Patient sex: F
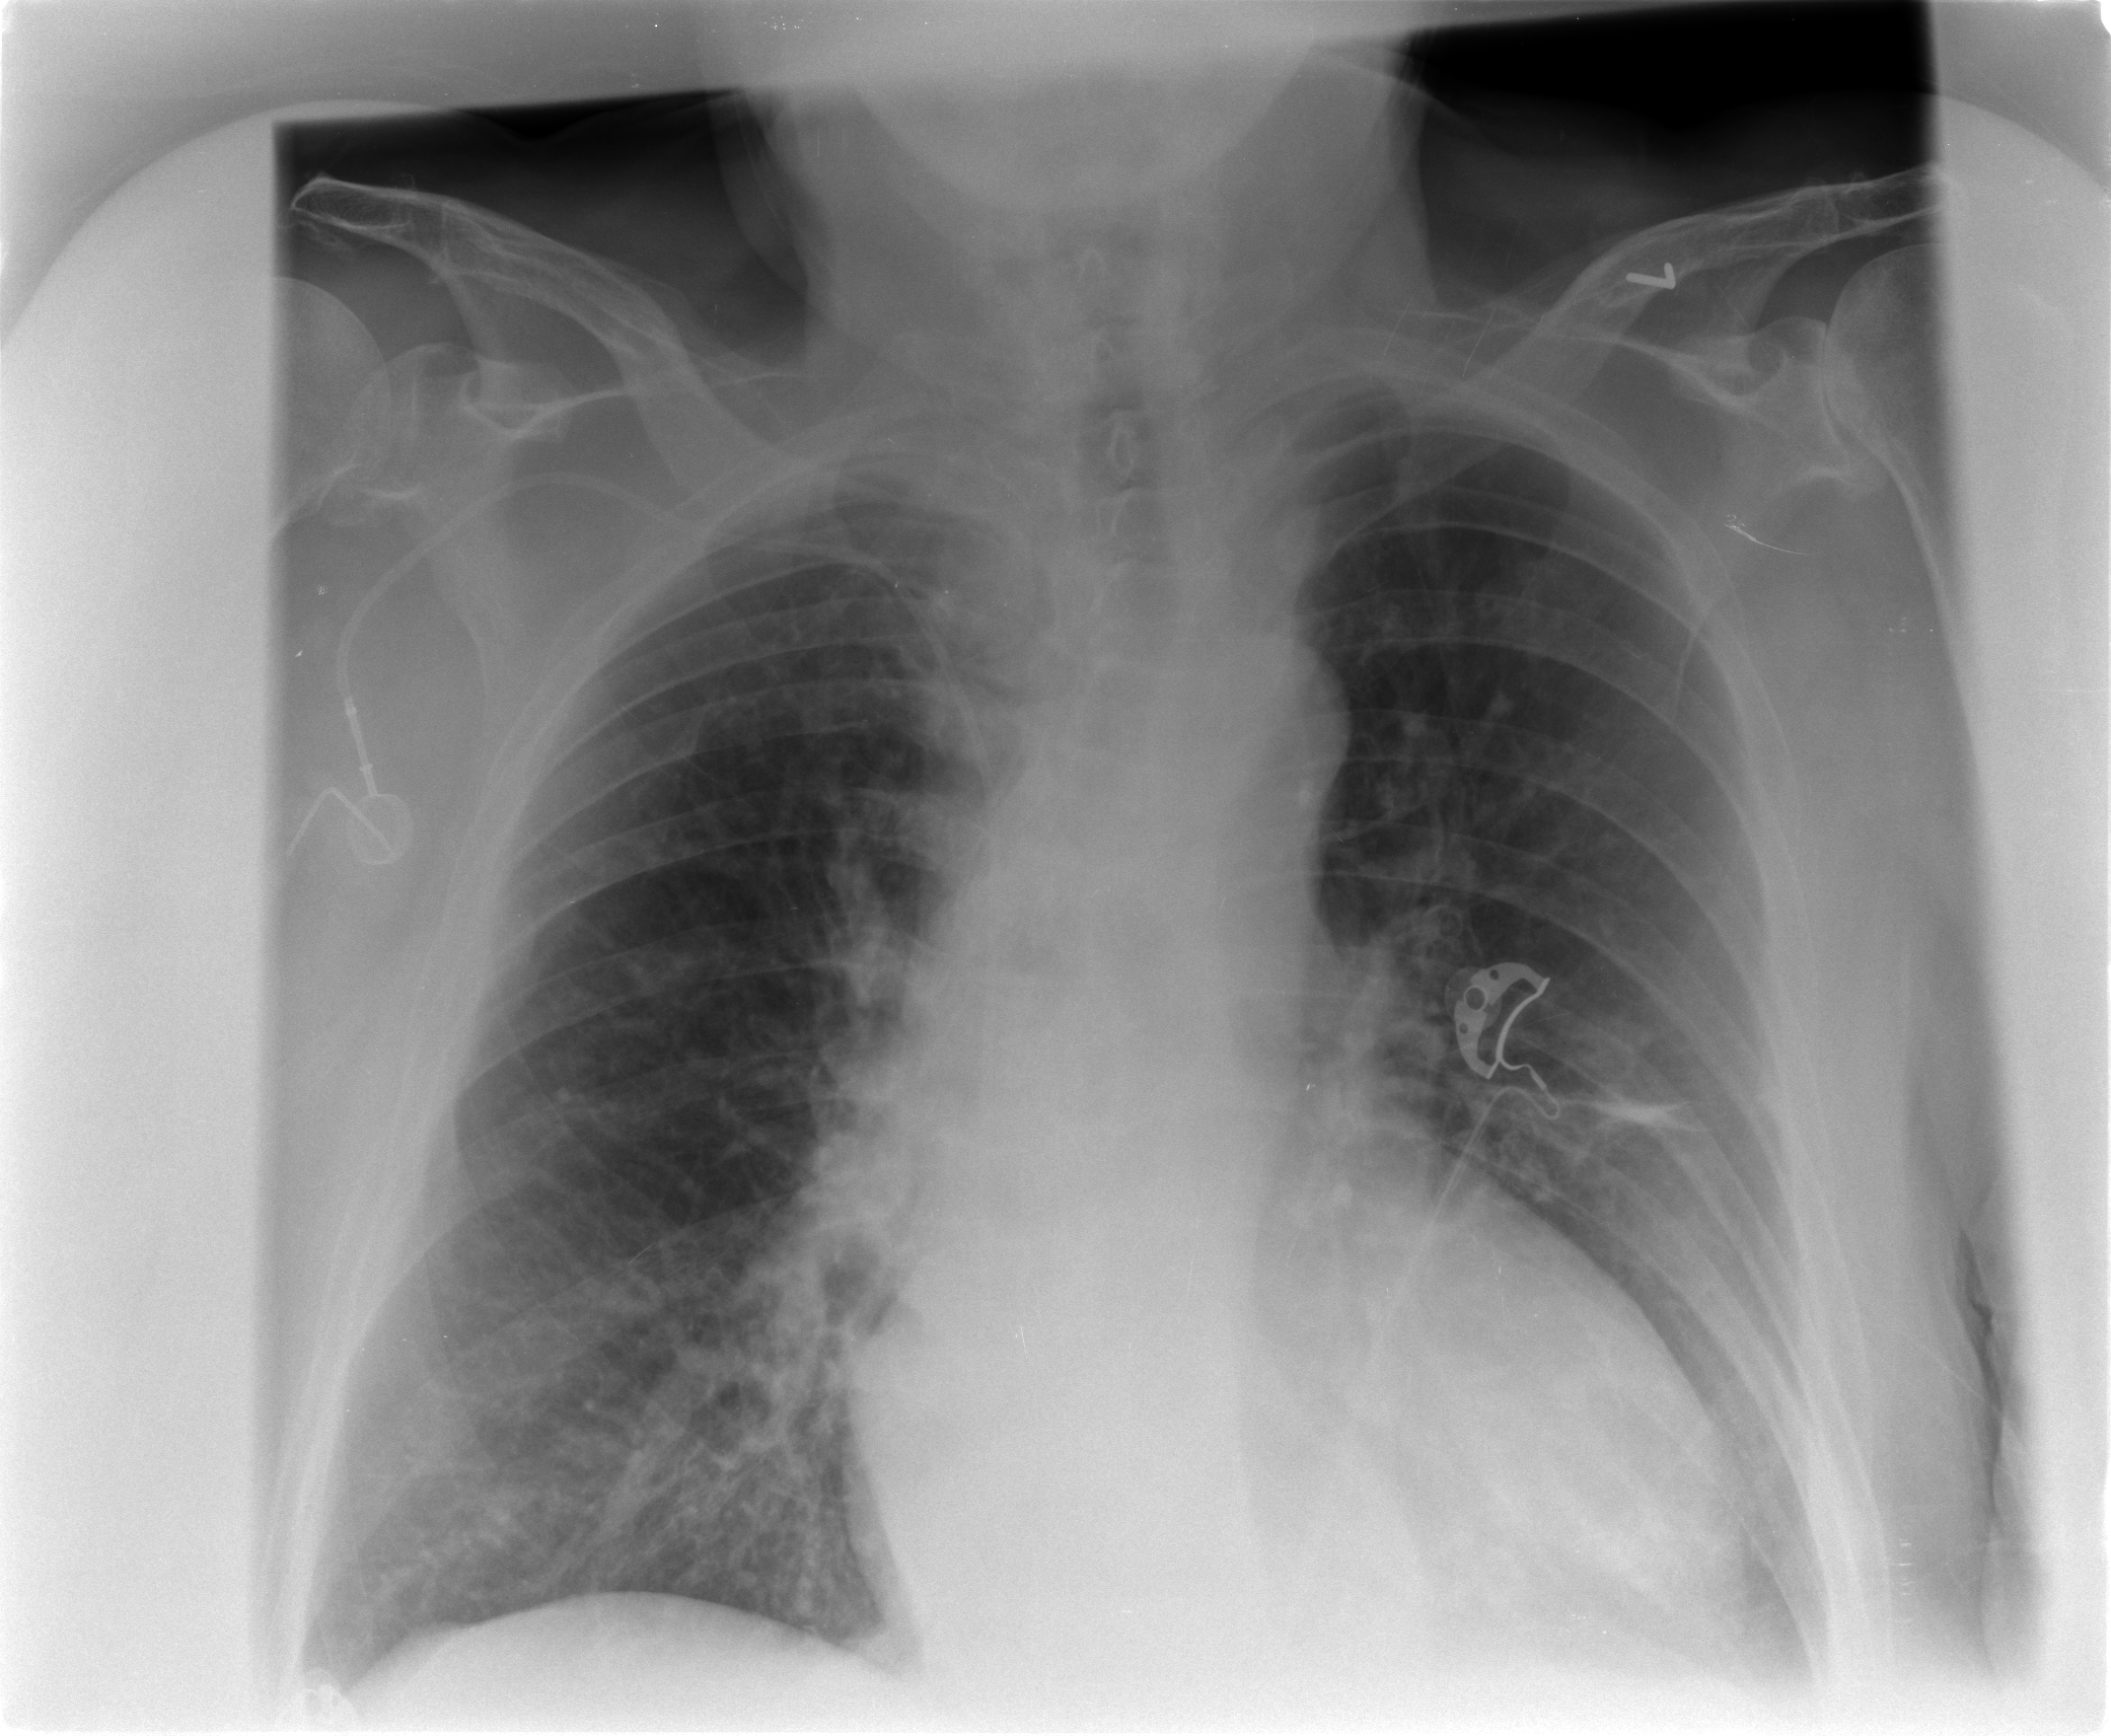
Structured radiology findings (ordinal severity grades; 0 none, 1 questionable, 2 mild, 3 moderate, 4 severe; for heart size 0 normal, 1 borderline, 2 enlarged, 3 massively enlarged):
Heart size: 2
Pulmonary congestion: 1
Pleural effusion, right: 0
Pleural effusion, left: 0
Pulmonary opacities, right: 1
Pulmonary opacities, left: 0
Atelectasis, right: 2
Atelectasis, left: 2